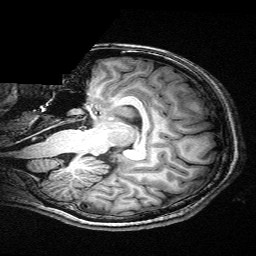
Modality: T1w
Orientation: sagittal
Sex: female
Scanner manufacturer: siemens
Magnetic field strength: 3 T
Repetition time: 2.3 s
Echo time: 0.00336 s